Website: crate-barrel
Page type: account-selection
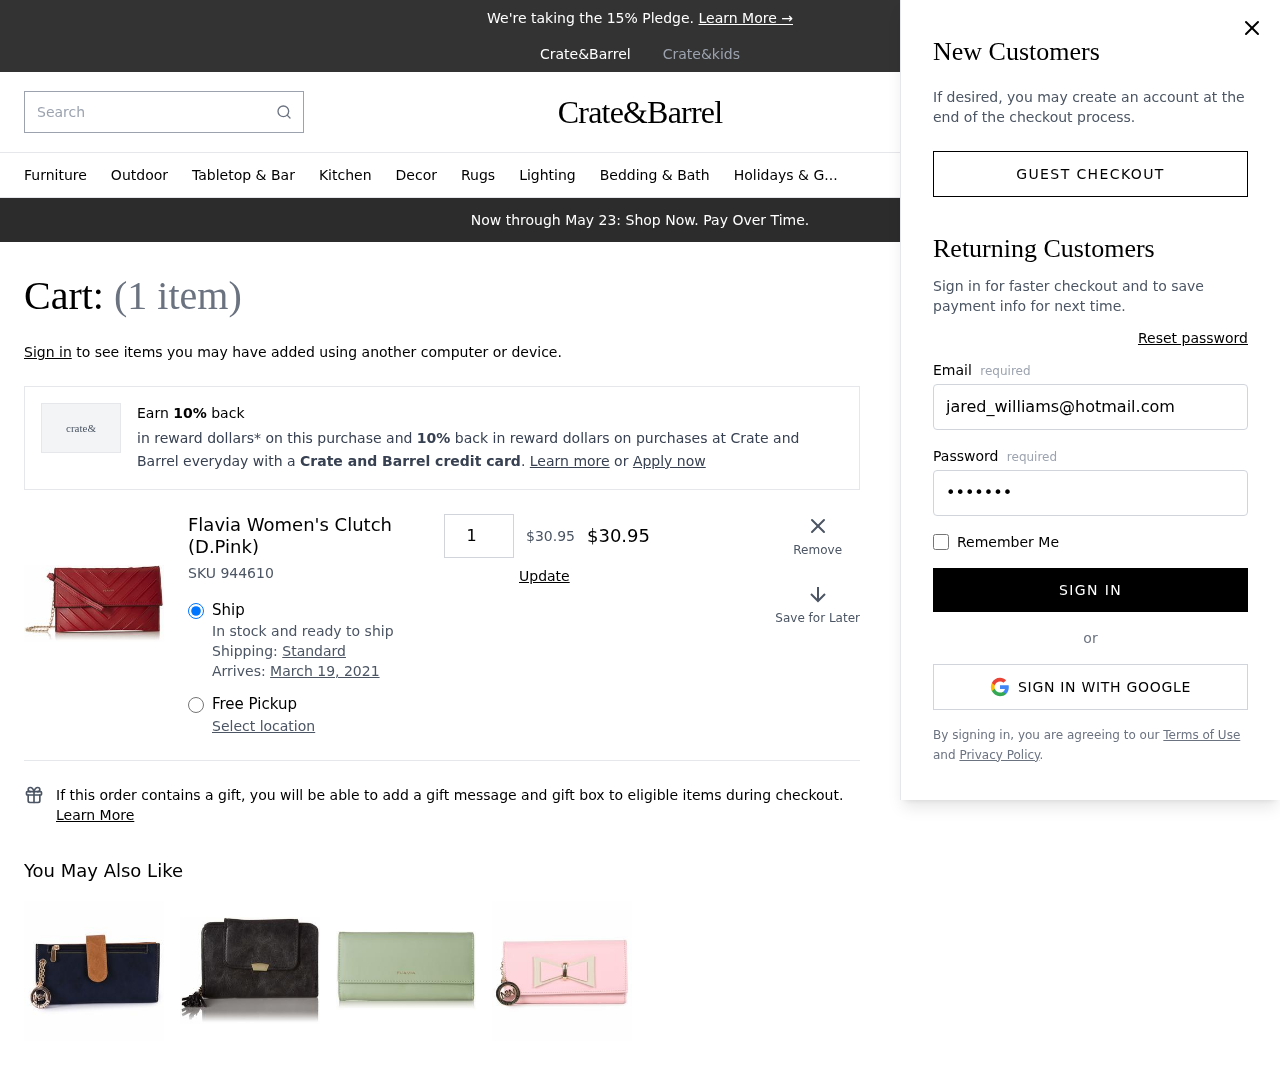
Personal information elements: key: PII_EMAIL
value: jared_williams@hotmail.com
Product elements: key: PRODUCT1_NAME
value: Flavia Women's Clutch (D.Pink)
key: PRODUCT1_PRICE
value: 30.95
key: PRODUCT1_QUANTITY
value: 1
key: PRODUCT1_SKU
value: SKU 944610
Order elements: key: ORDER_NUM_ITEMS
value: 1
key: ORDER_DELIVERY_DATE
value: March 19, 2021
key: ORDER_SUBTOTAL
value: $30.95
Search elements: key: HEADER_SEARCH
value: Search